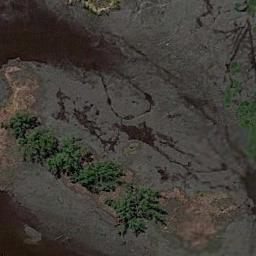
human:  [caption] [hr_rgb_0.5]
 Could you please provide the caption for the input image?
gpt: There are two lakes of similar size in this wetland .

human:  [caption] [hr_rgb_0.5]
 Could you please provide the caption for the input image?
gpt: Sparse green plants on a lake in a wetland .

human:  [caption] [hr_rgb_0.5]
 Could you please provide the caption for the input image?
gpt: The wetland consists of bare land, Green plants and water .

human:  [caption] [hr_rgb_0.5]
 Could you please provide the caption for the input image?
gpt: Numerous waters of different sizes are surrounded by wetlands .

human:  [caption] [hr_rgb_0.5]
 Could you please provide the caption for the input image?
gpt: There are some green trees on the wetland .